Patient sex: M
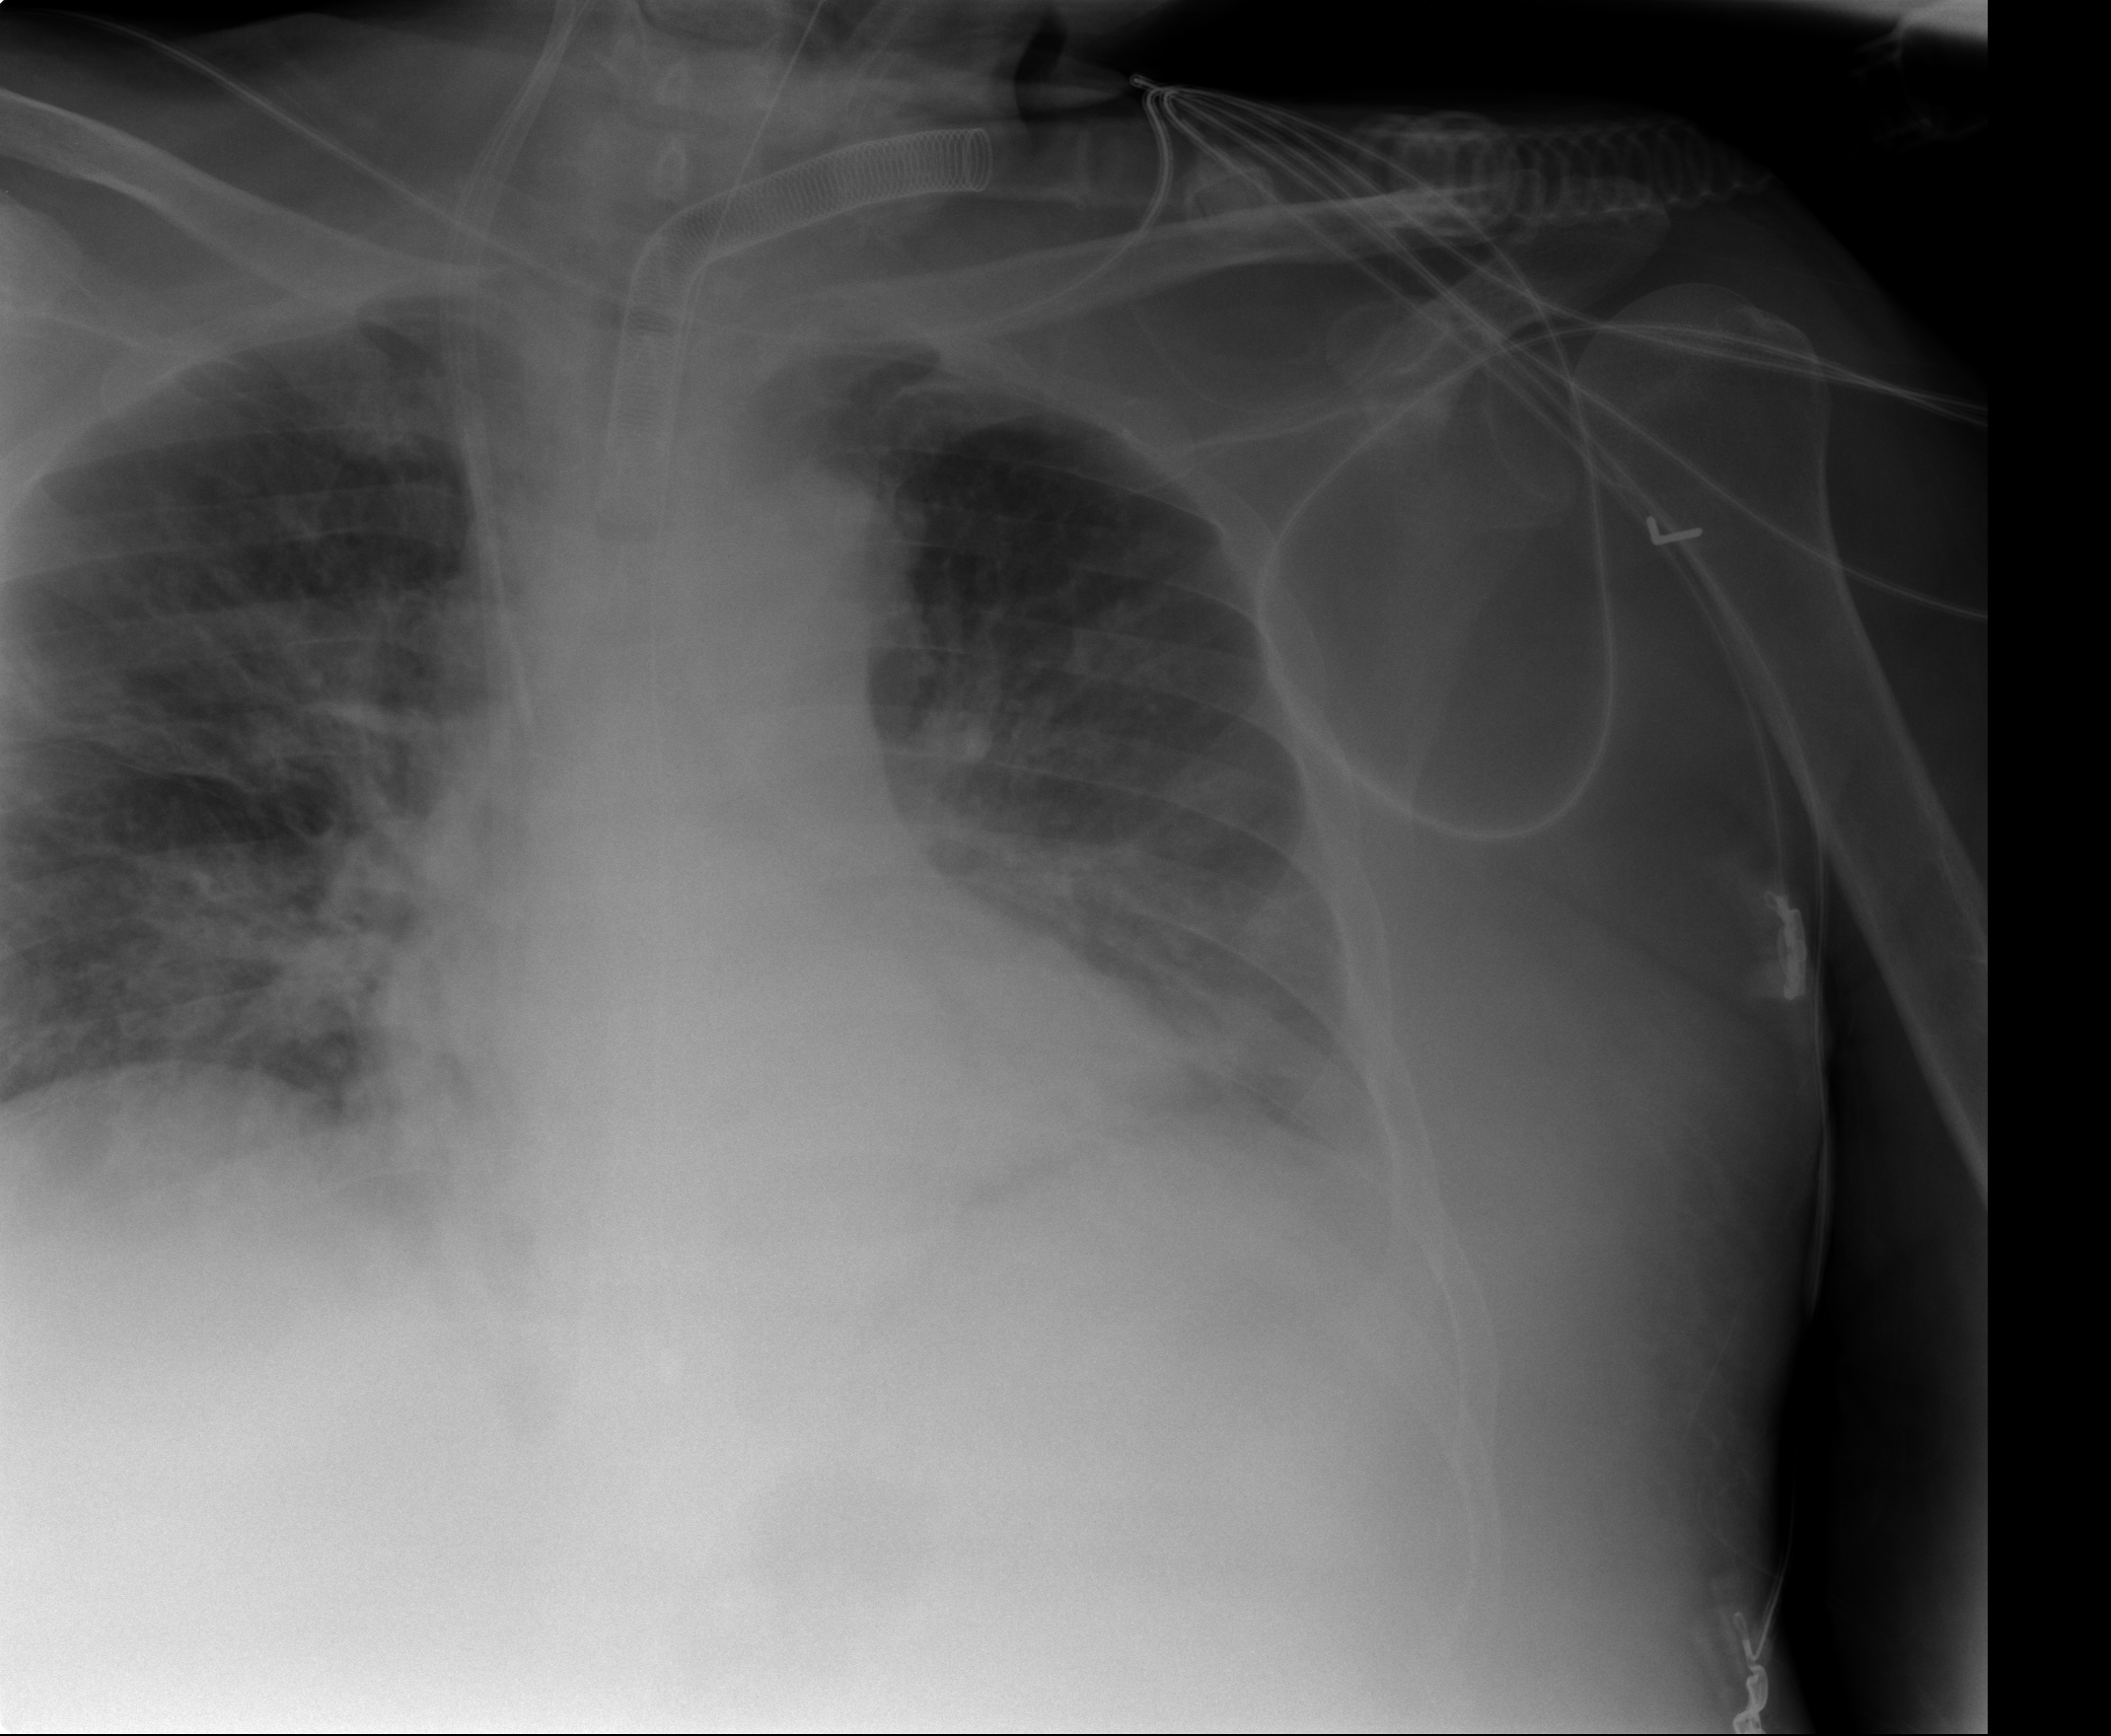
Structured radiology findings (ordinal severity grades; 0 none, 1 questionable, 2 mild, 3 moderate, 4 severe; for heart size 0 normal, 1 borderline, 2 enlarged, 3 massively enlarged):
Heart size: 0
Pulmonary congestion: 2
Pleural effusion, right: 0
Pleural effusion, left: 2
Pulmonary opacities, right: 2
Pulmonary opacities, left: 2
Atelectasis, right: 2
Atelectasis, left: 3